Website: home-depot
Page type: customer-info-address
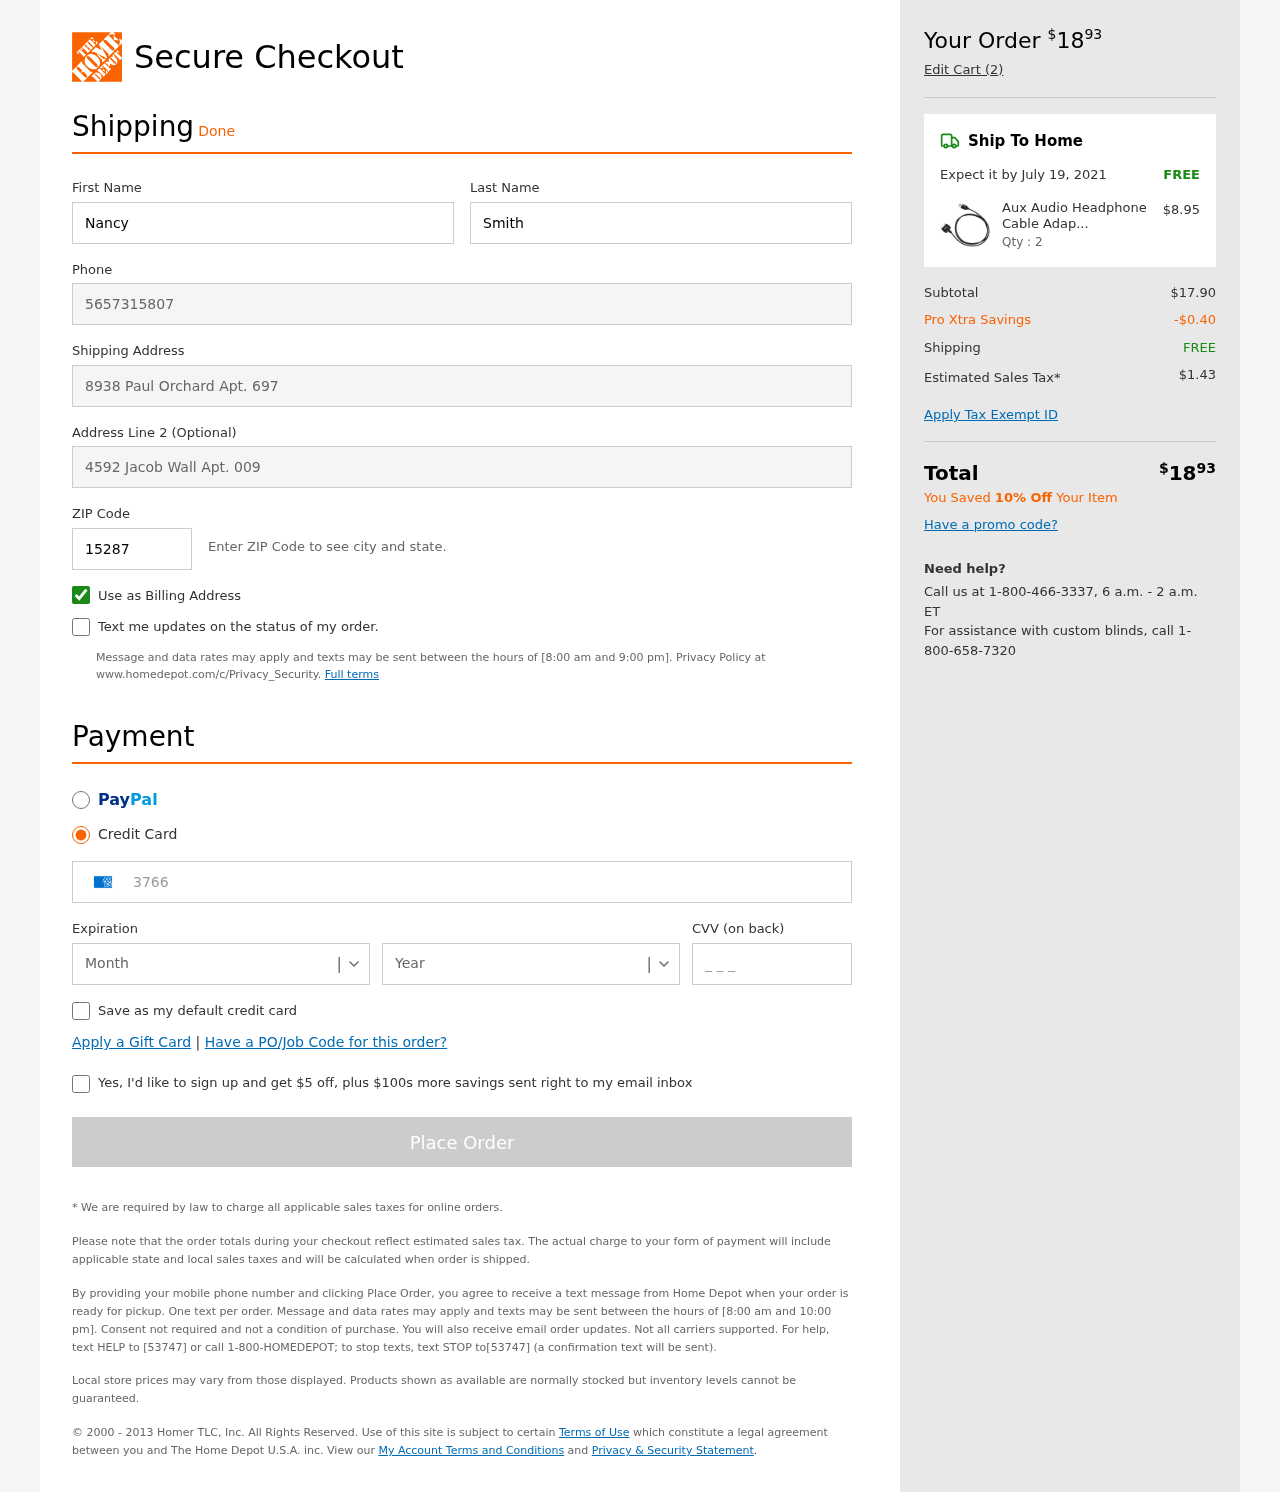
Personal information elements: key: PII_CARD_CVV
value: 9612
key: PII_CARD_EXPIRY_MONTH
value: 01
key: PII_CARD_EXPIRY_YEAR
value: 27
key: PII_CARD_NUMBER
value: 3766 4745 5987 317
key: PII_FIRSTNAME
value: Nancy
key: PII_LASTNAME
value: Smith
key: PII_PHONE
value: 5657315807
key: PII_POSTCODE
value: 15287
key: PII_STREET
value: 8938 Paul Orchard Apt. 697
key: PII_STREET2
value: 4592 Jacob Wall Apt. 009
Product elements: key: PRODUCT1_NAME
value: Aux Audio Headphone Cable Adapter Splitter
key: PRODUCT1_PRICE
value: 8.95
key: PRODUCT1_QUANTITY
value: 2
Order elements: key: ORDER_TOTAL
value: $1893
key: ORDER_NUM_ITEMS
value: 2
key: ORDER_DELIVERY_DATE
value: July 19, 2021
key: ORDER_SHIPPING_COST
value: FREE
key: ORDER_SUBTOTAL
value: $17.90
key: ORDER_DISCOUNT
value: -$0.40
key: ORDER_SHIPPING_COST2
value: FREE
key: ORDER_TAX
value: $1.43
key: ORDER_TOTAL2
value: $1893
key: ORDER_SAVINGS_MESSAGE
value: You Saved 10% Off Your Item